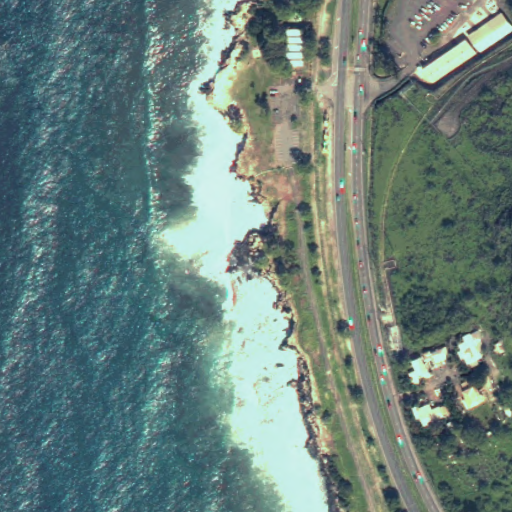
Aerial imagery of cape in Hawaii named Kahe Point containing only unknown